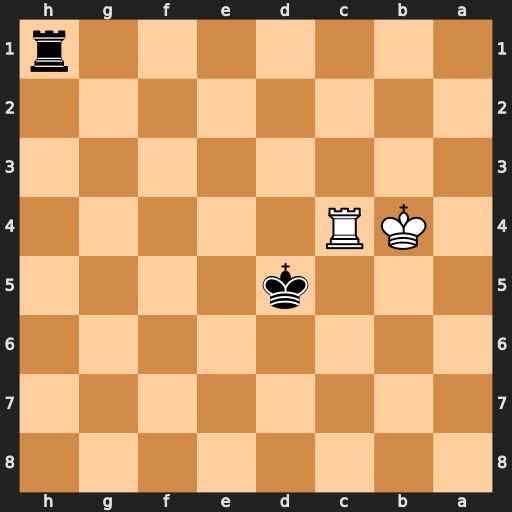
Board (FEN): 8/8/8/3k4/1KR5/8/8/7r
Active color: b
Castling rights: -
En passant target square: -
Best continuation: Rb1+ Kc3 Rc1+ Kd2 Rxc4